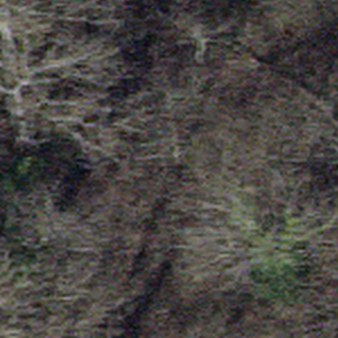
Label: other